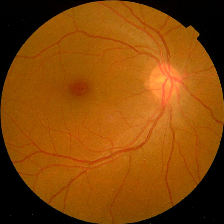
Diabetic retinopathy grade: No DR